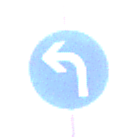
Verkehrszeichen: VorgeschriebeneFahrtrichtungLinks
Umgebung: Outdoor, Nature
Tageszeit: Midday
Wetter: PartlyCloudy
Licht: Natural
Jahreszeit: NotSpecified
Kontrast: MediumContrast